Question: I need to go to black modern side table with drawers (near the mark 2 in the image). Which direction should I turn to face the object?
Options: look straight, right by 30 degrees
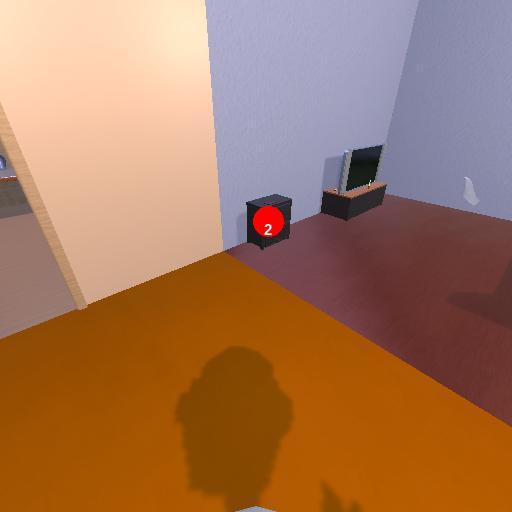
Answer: look straight